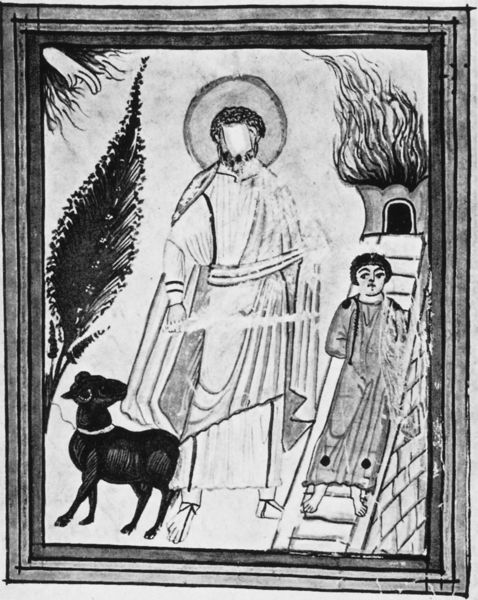
Titel: Erevan Matenadaran 2374, Etschmiadzin- Evangeliar, Opferung Isaaks
Schlagwörter: baum, feuer, gott, hand, himmel, kopf, mann, weiß, finger, frau, kleid, schwarz, zeichnung, dach, haus, hund, tier, tuch, weg, mensch, rahmen, sonne, kutte, stoff, ofen, turm, leine, rand, rundbogen, leiter, treppe, palmwedel, lamm, schaf, flamme, knabe, brennen, flammen, zypresse, schwert, heiligenschein, christus, jesus, segnung, bock, ziegenbock, widder, buchmalerei, jakob, gottes, schafsbock, hand gottes, brennt, christus#